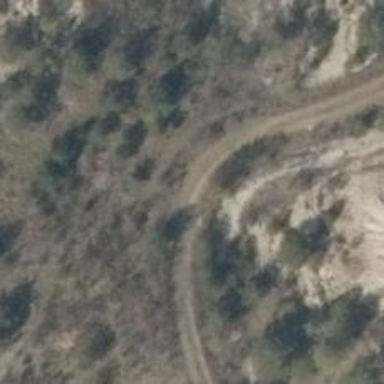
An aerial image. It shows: Gravel path.